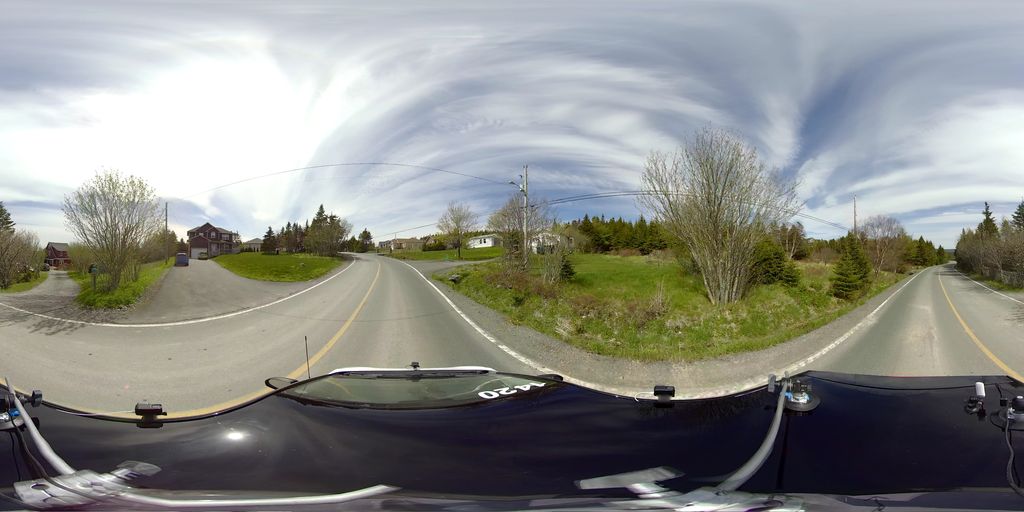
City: st_johns